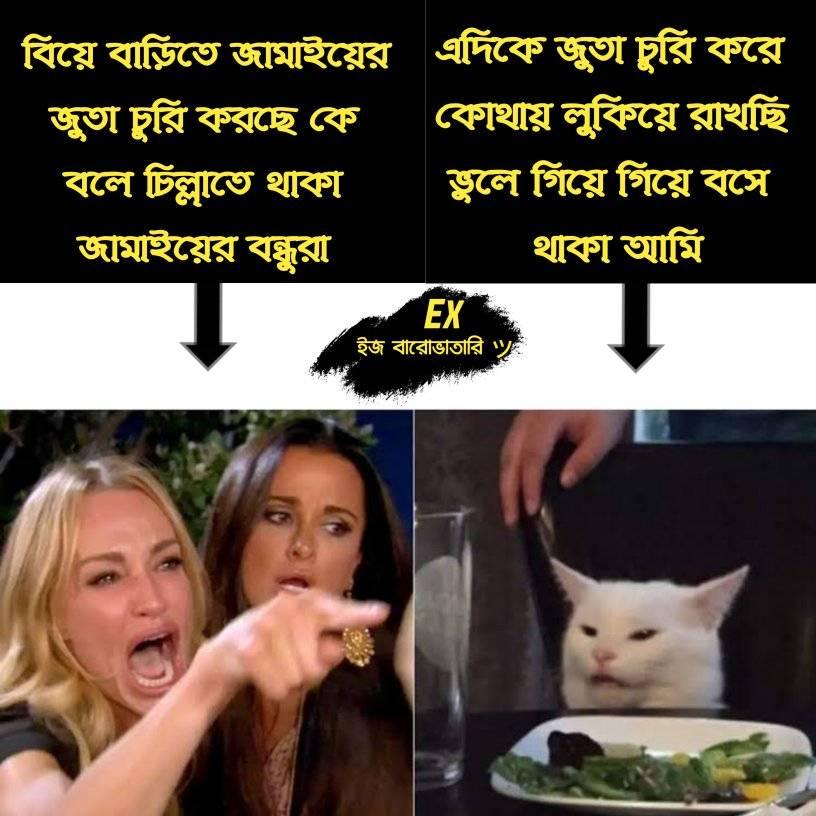
Text: বিয়ে বাড়িতে জামাইয়ের জুতা চুরি করছে কে বলে চিল্লাতে থাকা জামাইয়ের বন্ধুরা এদিকে জুতা চুরি করে কোথায় লুকিয়ে রাখছি ভুলে গিয়ে গিয়ে বসে থাকা আমি
Label: Non Hate